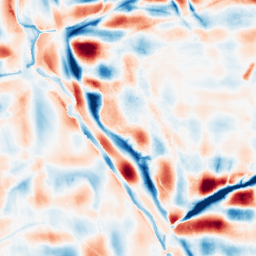
Category: wavelet
Decomposition family: wavelet_dwt
Decomposition parameters: wavelet: db4
level: 5
Upsampling method: quartic
Upsampling parameters: scale: 2
Upsampling scale: 2